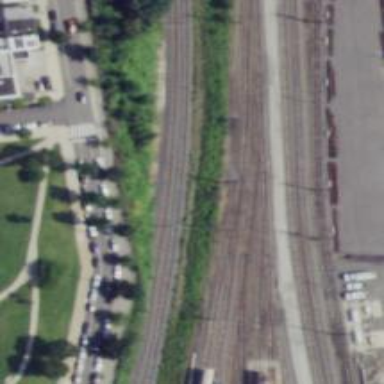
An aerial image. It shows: Abandoned railway.